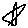
Label: star